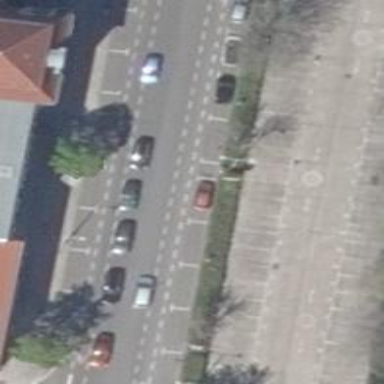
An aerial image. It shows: Tertiary road with asphalt surface and separate sidewalks. There are parallel parking lanes on both sides and dedicated cycle lanes.